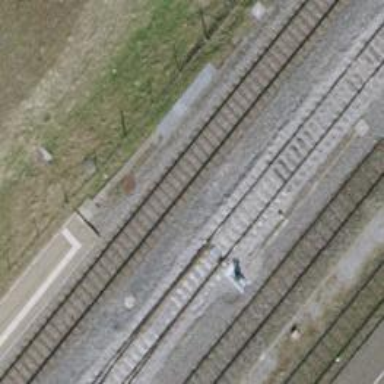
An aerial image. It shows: Single-track electrified rail service spur with contact line.